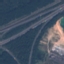
Land use / land cover class: Highway